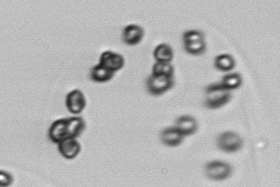
Label: Phaeocystis